Field crop: maize
Growth stage: 2
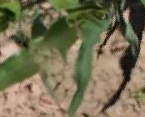
Species: maize